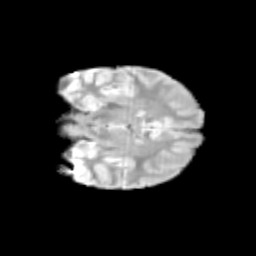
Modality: T2w
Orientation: coronal
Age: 11
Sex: female
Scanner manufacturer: siemens
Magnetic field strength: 3 T
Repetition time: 3.8 s
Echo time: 0.07 s